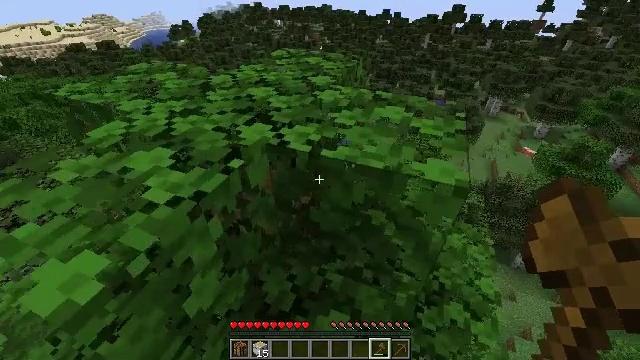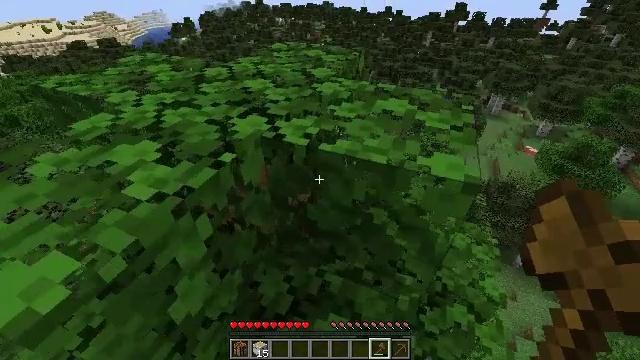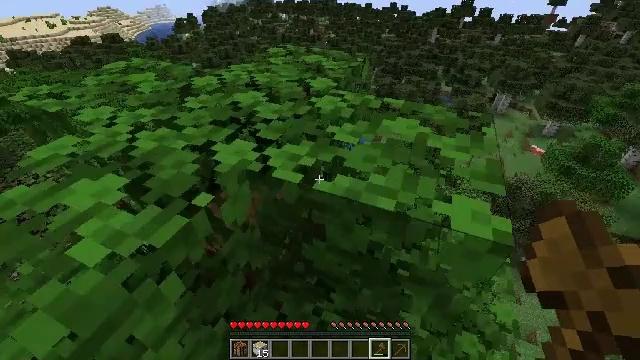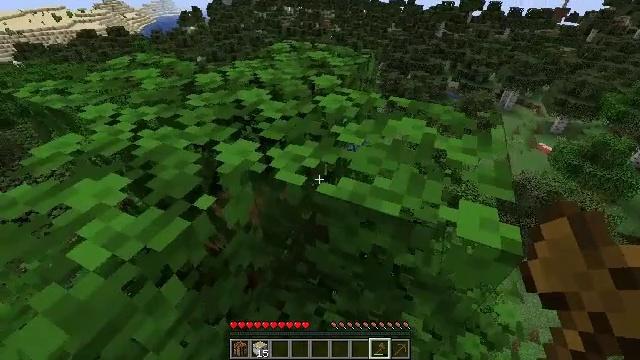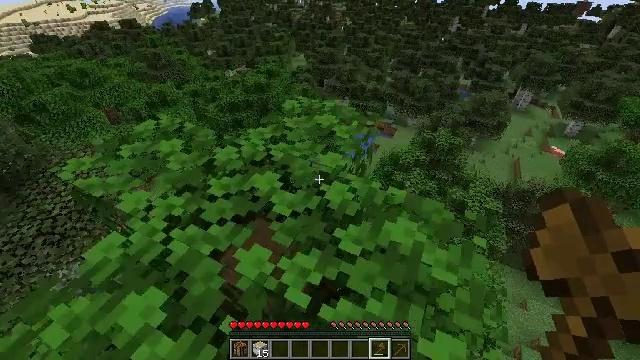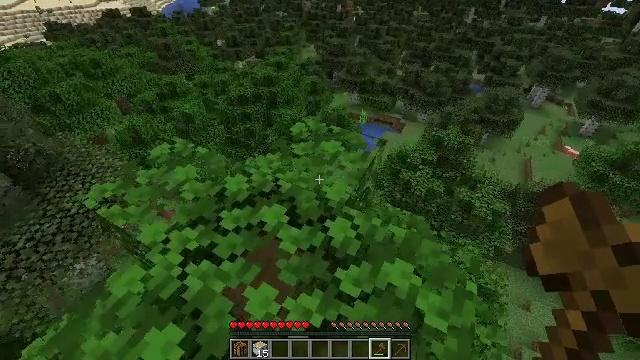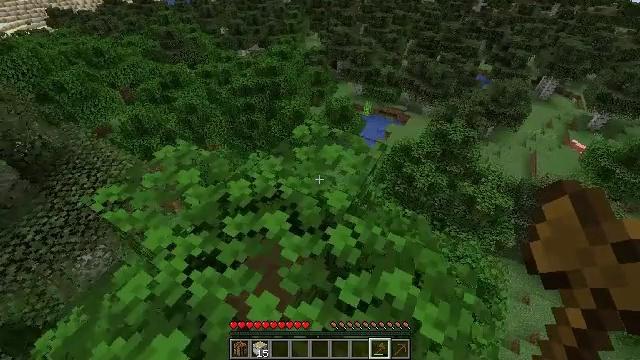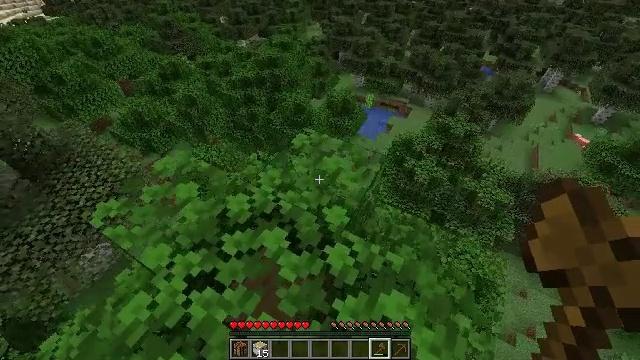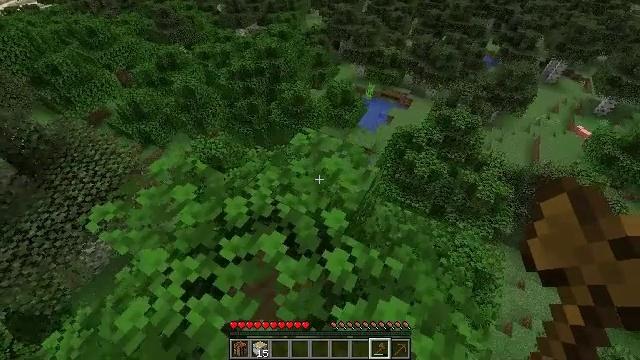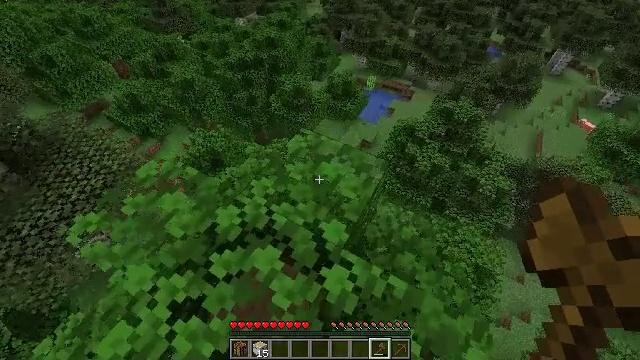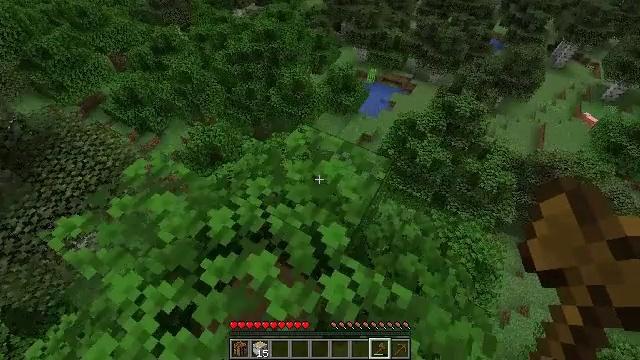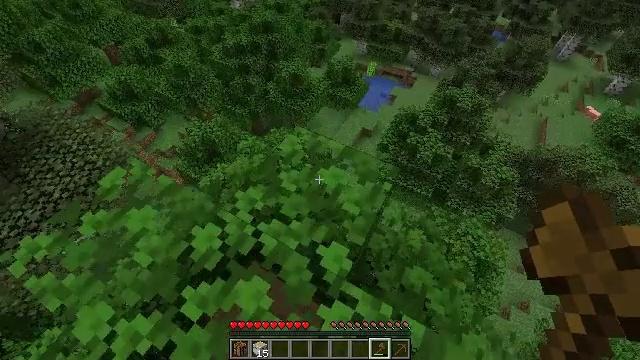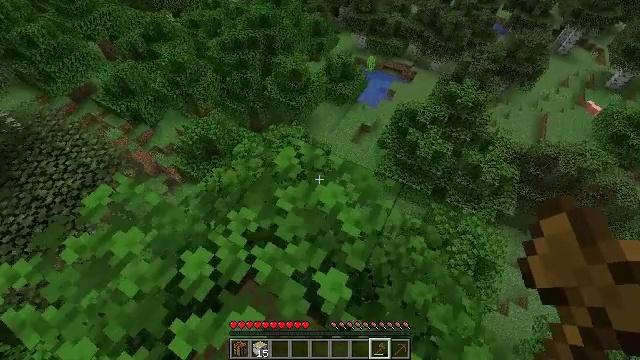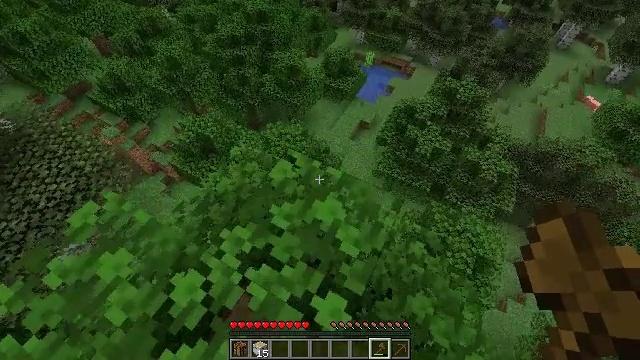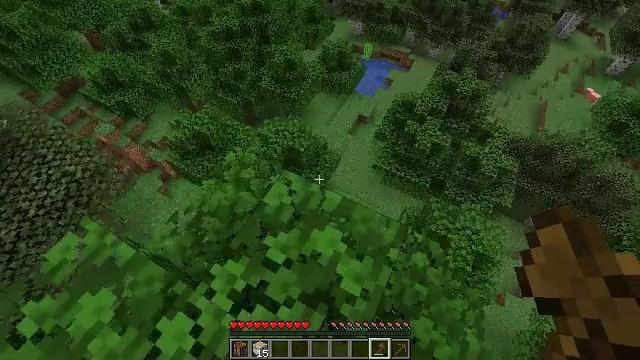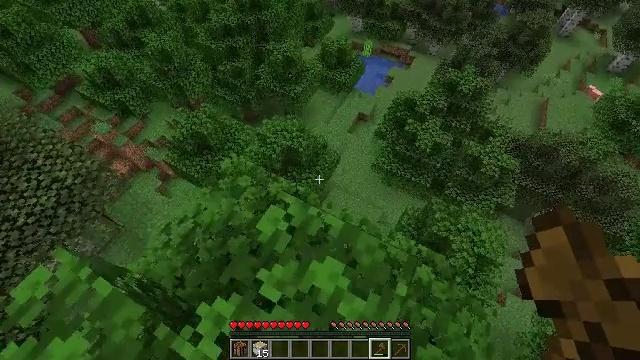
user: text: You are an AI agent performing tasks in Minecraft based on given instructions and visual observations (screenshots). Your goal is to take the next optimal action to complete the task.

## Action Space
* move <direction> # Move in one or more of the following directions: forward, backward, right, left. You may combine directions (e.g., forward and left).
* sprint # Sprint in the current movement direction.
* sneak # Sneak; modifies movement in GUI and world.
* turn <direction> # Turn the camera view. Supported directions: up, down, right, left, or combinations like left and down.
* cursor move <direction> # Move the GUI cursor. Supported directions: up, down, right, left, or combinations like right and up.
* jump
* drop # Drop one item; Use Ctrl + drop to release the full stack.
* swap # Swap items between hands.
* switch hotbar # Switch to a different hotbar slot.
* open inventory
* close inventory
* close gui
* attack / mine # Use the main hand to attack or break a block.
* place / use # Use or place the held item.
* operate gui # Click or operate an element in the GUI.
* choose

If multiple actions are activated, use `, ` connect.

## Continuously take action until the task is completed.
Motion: motion action
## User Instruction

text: Gather sand from the desert.
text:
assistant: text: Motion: move forward
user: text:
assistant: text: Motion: move forward
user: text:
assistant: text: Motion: move forward, turn left and down, jump
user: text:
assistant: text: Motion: move forward, turn left and down, jump
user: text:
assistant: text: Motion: move forward, turn left and down, jump
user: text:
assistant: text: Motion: move forward, turn down
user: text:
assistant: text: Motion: move forward, turn down
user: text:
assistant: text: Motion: move forward, turn down
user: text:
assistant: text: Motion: move forward, turn down
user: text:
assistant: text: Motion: move forward, turn down
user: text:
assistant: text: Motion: move forward, turn down
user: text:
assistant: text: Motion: move forward, turn down
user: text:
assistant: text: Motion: move forward
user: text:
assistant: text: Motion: move forward, sneak, turn down
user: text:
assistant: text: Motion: move forward, sneak
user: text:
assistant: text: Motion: move forward, sneak
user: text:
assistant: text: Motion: move forward, sneak
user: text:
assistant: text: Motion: move forward, sneak
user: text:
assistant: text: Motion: move forward, sneak
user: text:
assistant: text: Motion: move forward, sneak
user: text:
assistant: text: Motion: move forward, sneak, turn left
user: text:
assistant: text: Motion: move forward, sneak, turn left
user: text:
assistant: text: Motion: move forward, sneak, turn left
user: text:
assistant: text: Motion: move forward, sneak, turn left and down
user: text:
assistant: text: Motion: move forward, sneak, turn left
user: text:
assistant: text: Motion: move forward, sneak, turn left
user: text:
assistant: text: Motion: move forward, sneak
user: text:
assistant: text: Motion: move forward, sneak
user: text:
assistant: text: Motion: move forward, sneak
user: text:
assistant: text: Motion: move forward, sneak